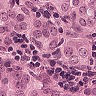
Metastatic tissue present: yes